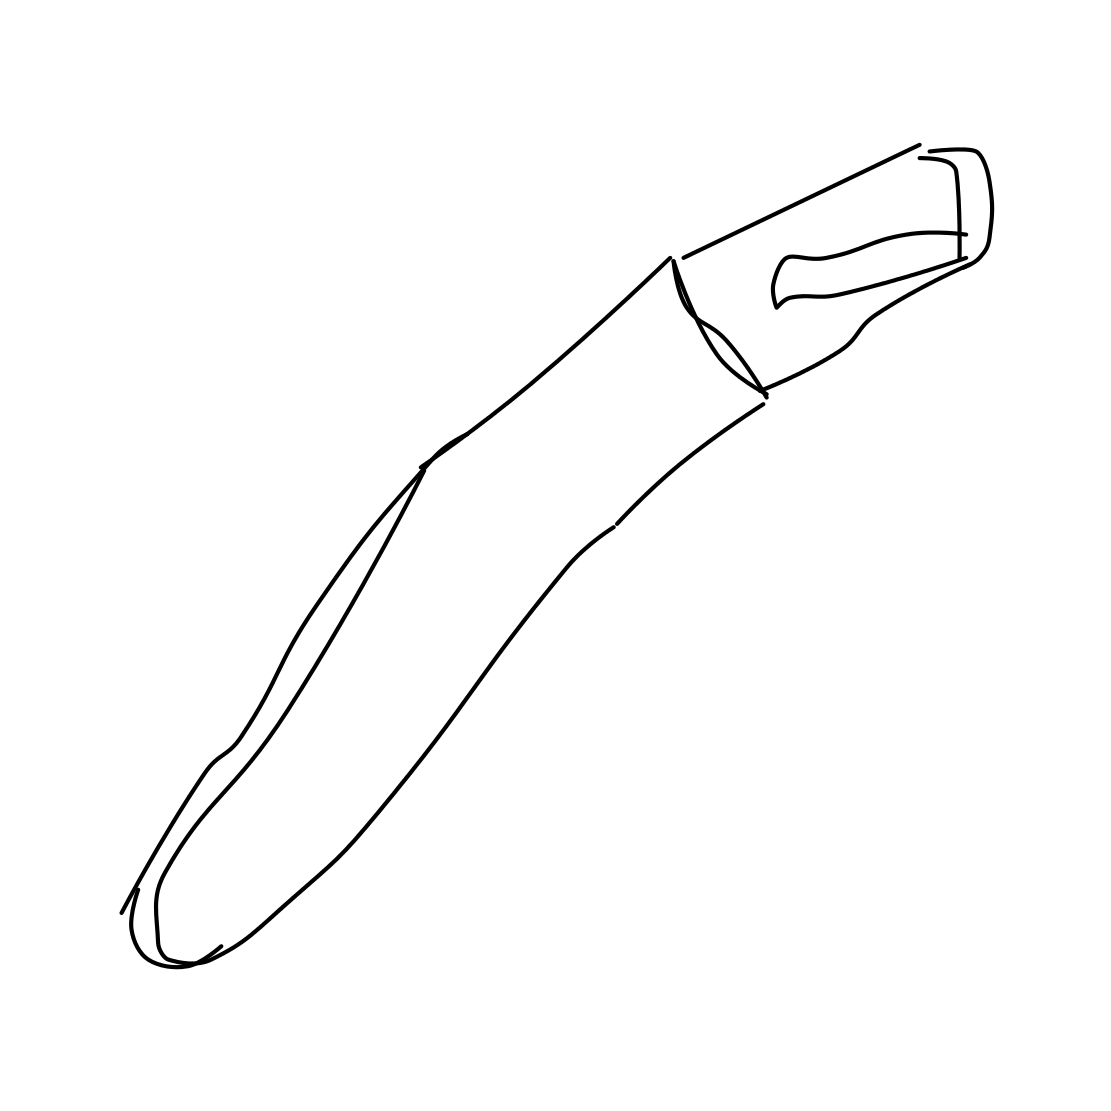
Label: pen